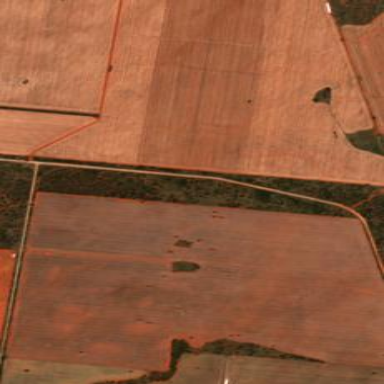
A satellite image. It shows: Farmland used to cultivate crops.